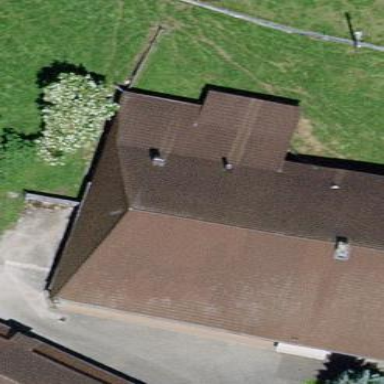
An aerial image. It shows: Farm building.